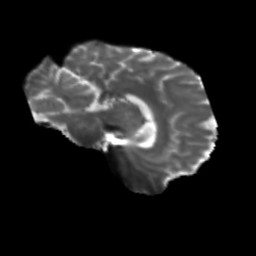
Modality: T2w
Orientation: sagittal
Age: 50
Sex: female
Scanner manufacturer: siemens
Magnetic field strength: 3 T
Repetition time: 5.25 s
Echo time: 0.08 s